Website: apple-inc
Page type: account-selection
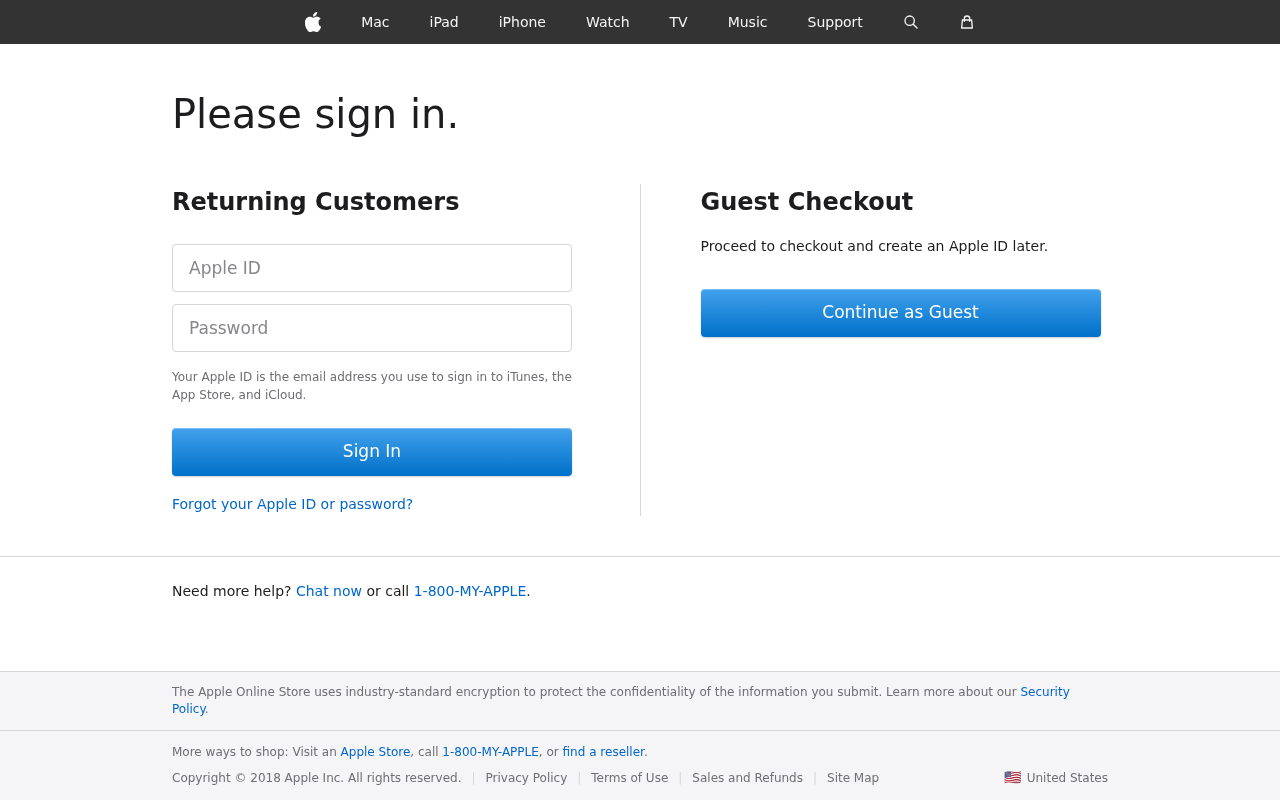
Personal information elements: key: PII_LOGIN_USERNAME
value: william.collins